Interaction volume radius: 5 \u00c5
Interaction volume height: 40 \u00c5
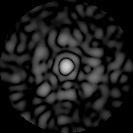
Disorder parameter: 0.7902